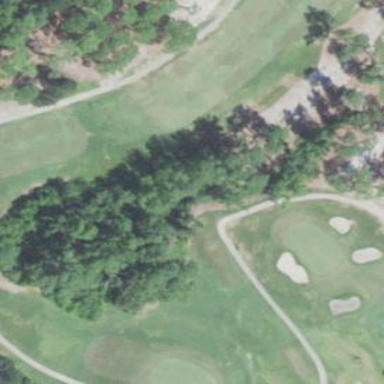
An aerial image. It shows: Rough grassy area used for golf.